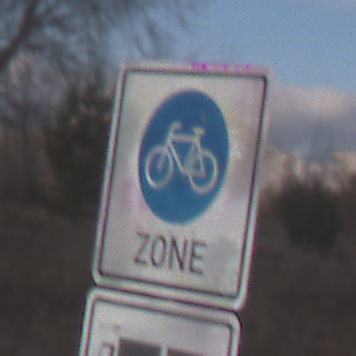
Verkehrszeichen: BeginnFahrradzone
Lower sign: MehrspurigeFahrzeugeFrei4
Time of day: MorningAfternoon
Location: Outdoor (Nature)
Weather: PartlyCloudy
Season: NotSpecified
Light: Natural